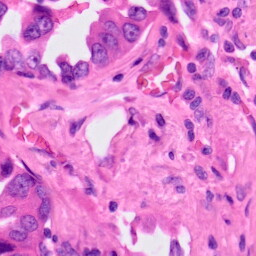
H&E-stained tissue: Lung